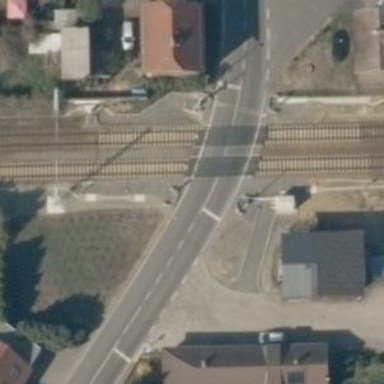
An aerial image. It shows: Level crossing with lights and saltire.